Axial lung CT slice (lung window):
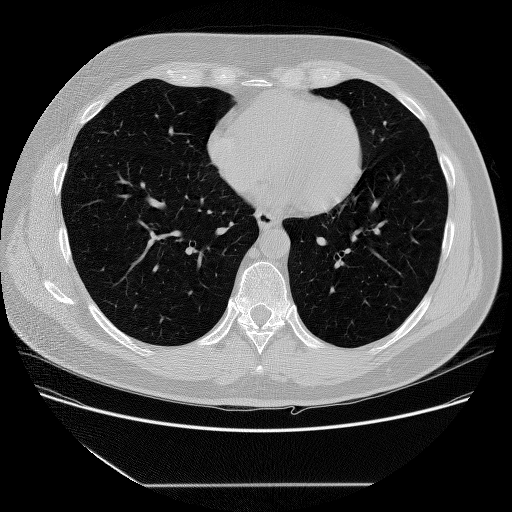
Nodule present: no